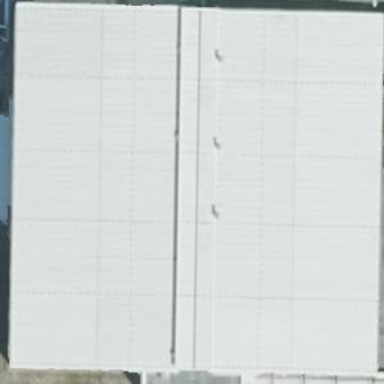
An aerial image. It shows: Industrial building.